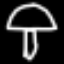
Label: mushroom